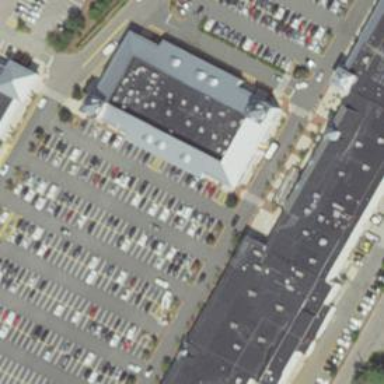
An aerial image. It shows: Parking space is available.